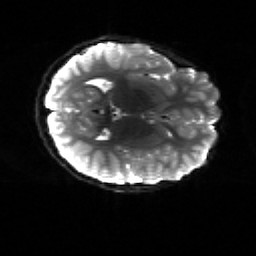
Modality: sbref
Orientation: axial
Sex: male
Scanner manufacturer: siemens
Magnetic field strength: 3 T
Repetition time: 5 s
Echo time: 0.071 s